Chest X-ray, AP view. Patient: 51 years old, sex F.
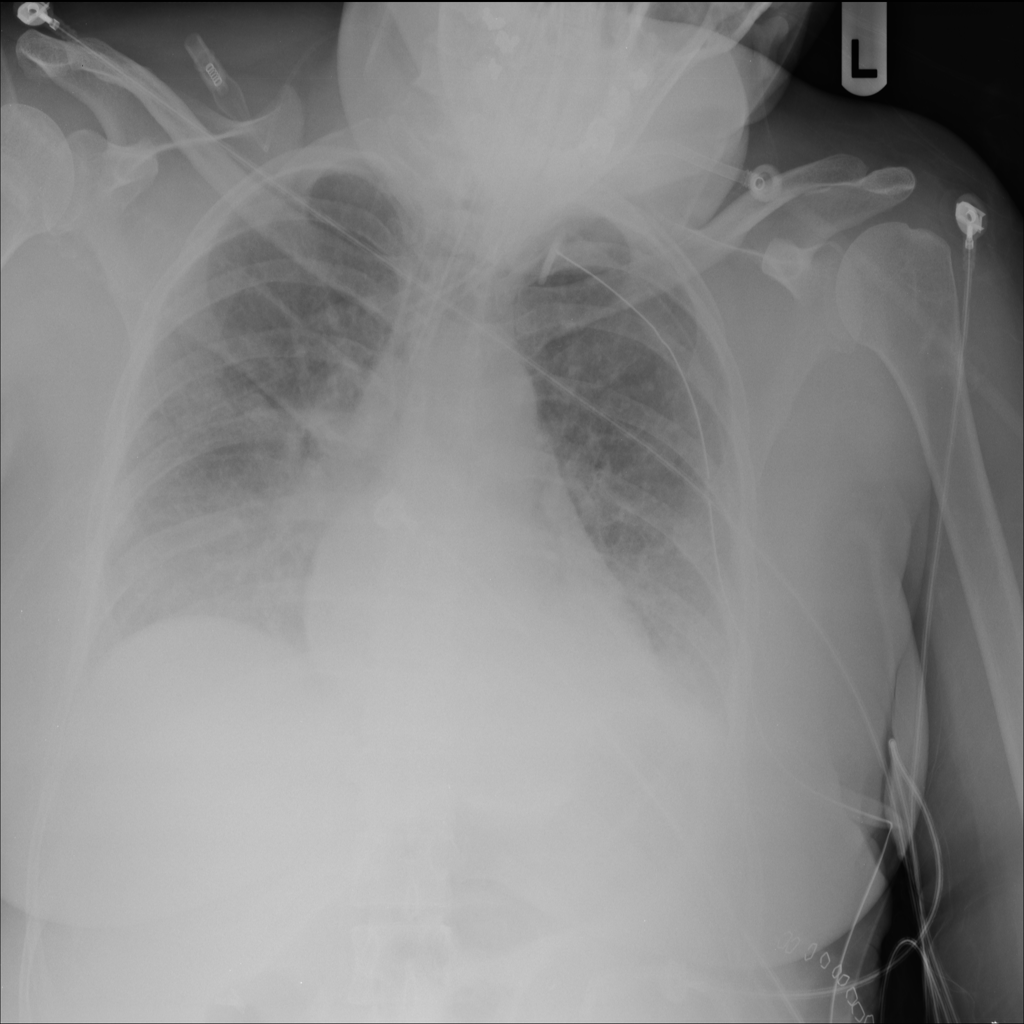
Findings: Infiltration